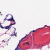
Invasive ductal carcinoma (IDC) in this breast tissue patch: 0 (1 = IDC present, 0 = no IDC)